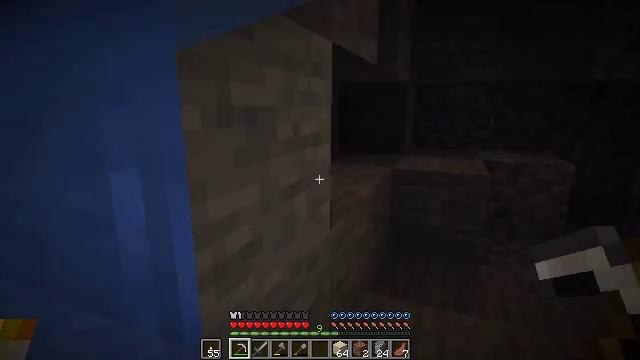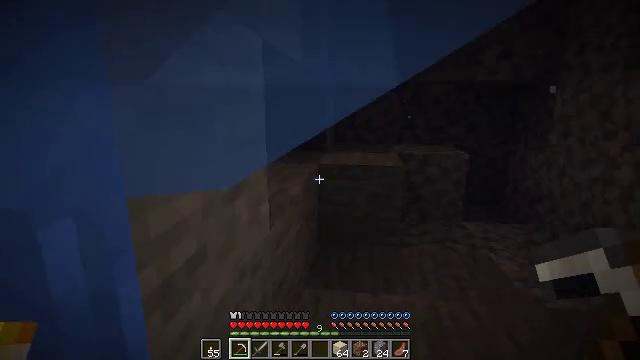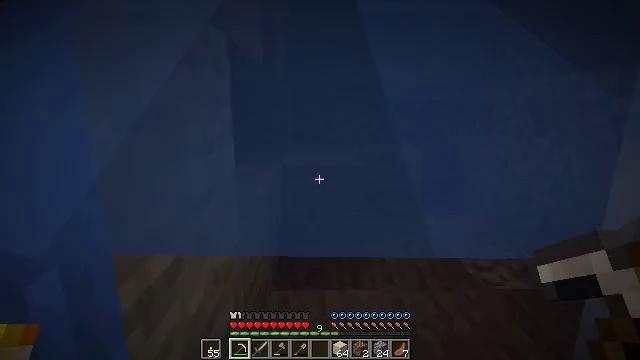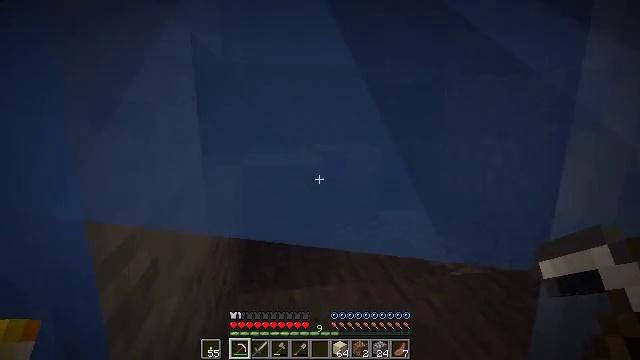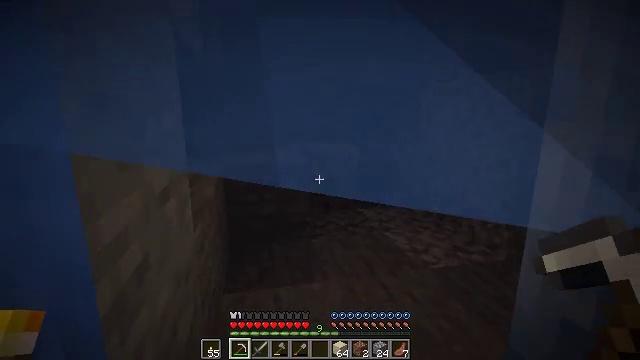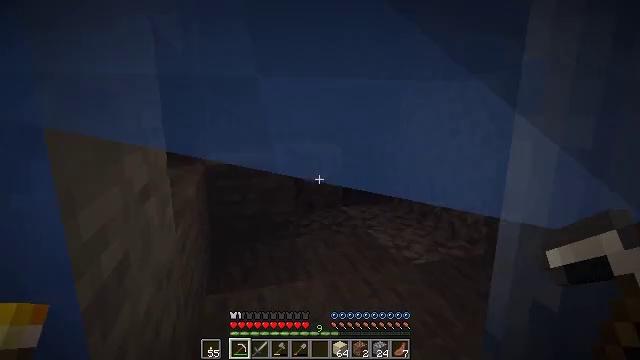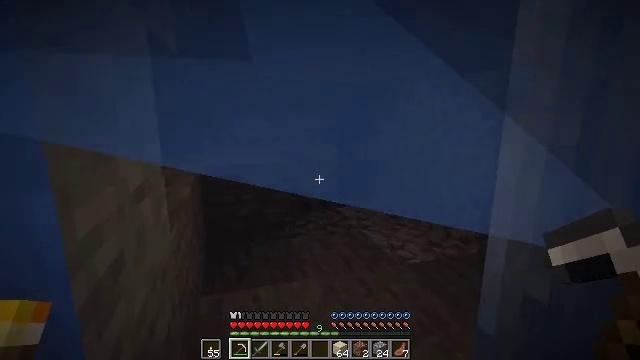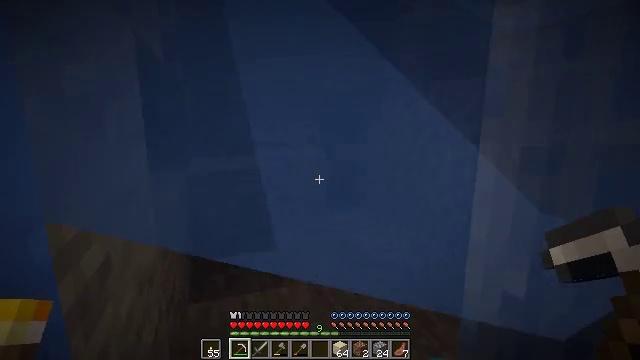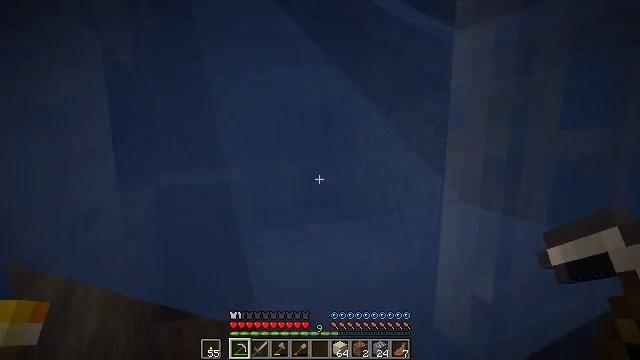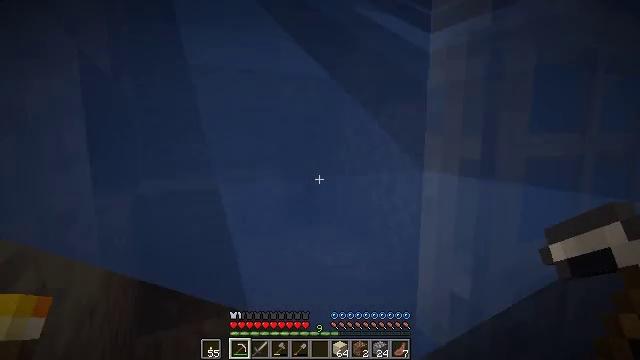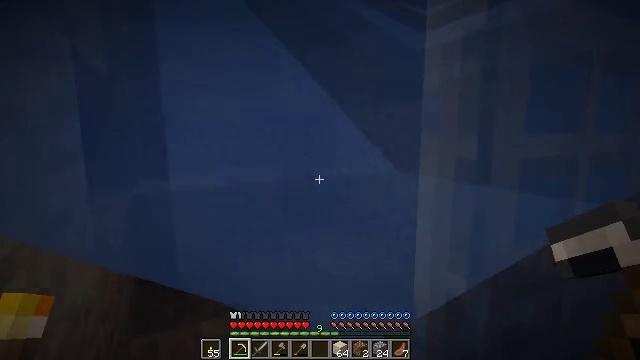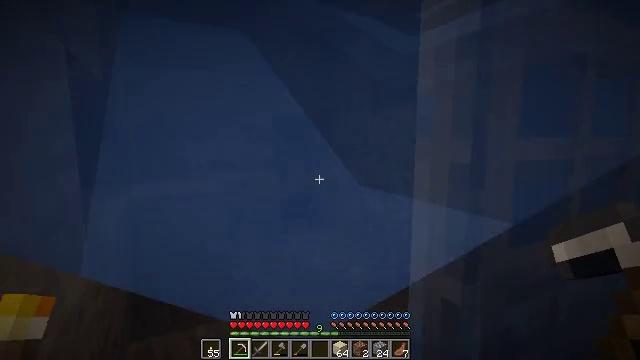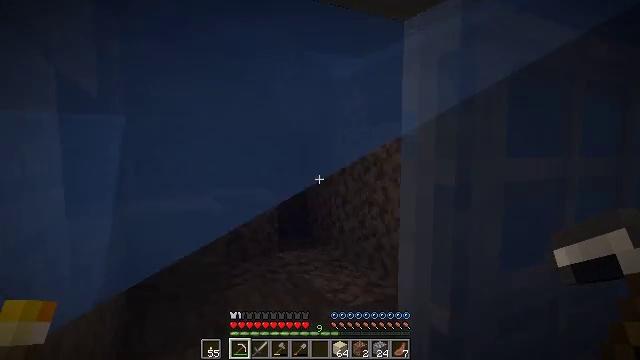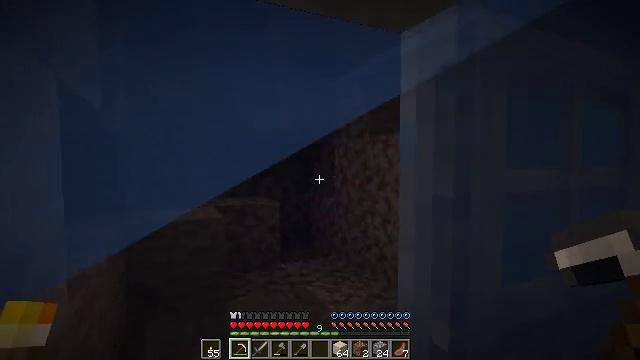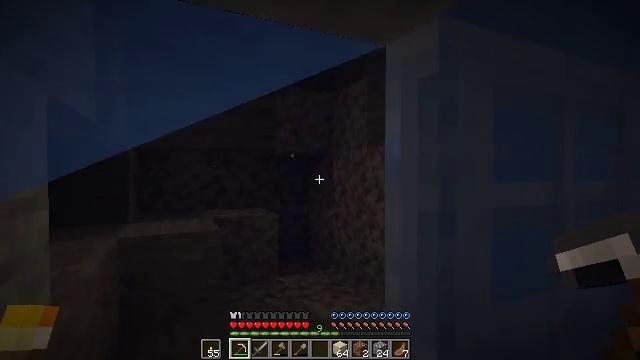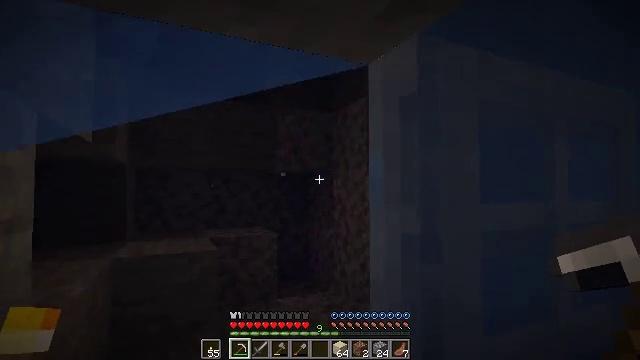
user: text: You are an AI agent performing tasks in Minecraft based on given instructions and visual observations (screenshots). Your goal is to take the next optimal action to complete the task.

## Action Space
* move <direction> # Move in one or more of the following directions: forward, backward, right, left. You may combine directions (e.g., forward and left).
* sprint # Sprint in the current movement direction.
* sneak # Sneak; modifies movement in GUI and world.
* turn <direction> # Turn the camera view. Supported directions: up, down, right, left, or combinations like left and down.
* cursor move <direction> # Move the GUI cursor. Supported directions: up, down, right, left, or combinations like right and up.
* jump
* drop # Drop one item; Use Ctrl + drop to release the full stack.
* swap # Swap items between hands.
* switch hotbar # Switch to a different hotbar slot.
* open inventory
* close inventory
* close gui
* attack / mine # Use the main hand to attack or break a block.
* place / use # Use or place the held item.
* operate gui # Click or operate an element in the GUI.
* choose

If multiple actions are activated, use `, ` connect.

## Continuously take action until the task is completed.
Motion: motion action
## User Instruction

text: Attack the oak door to gather it.
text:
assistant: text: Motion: move forward and move left, turn right
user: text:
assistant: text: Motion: move left, turn right
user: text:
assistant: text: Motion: move left, turn right
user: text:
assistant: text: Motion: move left, turn right
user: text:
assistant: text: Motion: move left, turn right
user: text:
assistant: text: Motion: no_op
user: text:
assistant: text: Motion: turn right and up
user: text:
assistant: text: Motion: turn right and up
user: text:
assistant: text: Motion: turn right and up
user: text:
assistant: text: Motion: move right
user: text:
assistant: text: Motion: move right
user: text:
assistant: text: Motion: move right, turn up
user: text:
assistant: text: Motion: move right, turn up
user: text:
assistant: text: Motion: move right, turn up
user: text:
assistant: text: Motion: move right, turn up
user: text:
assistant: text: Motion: move right, turn left and up
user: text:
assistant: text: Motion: move right, turn left and up
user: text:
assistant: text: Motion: move right, turn left and up
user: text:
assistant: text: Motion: move right
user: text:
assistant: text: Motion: no_op
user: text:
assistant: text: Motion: no_op
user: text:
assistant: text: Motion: no_op
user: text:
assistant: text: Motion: no_op
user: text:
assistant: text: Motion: no_op
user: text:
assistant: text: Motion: no_op
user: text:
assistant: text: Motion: no_op
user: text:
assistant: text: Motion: move forward, turn right and down
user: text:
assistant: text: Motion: move forward, turn right and down
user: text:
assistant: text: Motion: move forward, turn right and down
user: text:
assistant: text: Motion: move forward, turn right and down